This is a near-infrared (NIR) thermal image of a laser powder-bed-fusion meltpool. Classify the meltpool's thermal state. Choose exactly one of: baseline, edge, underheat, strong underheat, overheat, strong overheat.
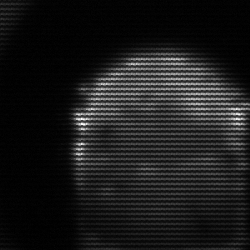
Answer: edge